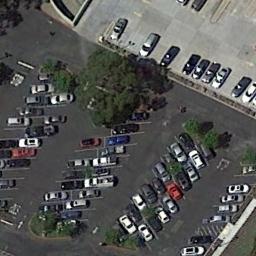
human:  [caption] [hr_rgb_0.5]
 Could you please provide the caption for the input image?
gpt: There are many cars in the parking lot .

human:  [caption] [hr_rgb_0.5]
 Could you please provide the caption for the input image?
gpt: The parking lot has some cars arranged neatly in lines and some trees are among cars .

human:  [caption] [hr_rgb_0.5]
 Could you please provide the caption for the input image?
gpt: There are some cars on the parking lot .

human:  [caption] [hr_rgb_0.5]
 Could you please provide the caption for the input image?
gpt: There are several trees beside the parking lot .

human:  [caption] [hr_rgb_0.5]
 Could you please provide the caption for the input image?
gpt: There are some green bushes and cars on the parking lot .